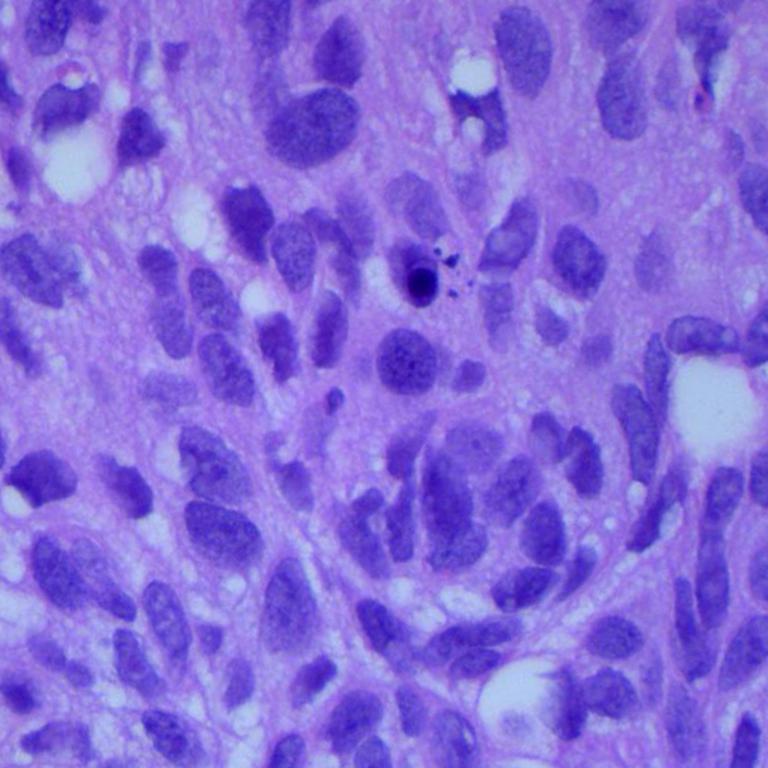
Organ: lung
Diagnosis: squamous carcinomas